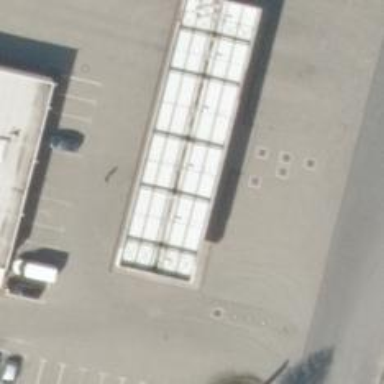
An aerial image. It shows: Fuel station with CNG available under roof.